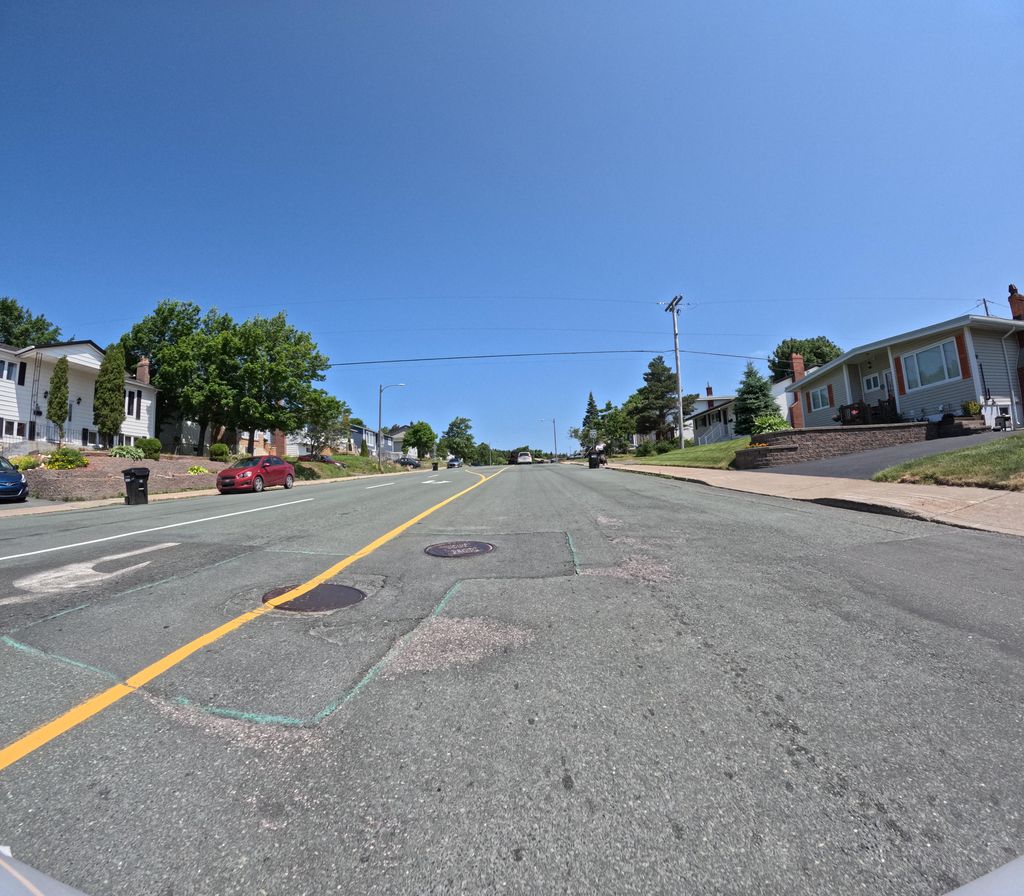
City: st_johns